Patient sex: M
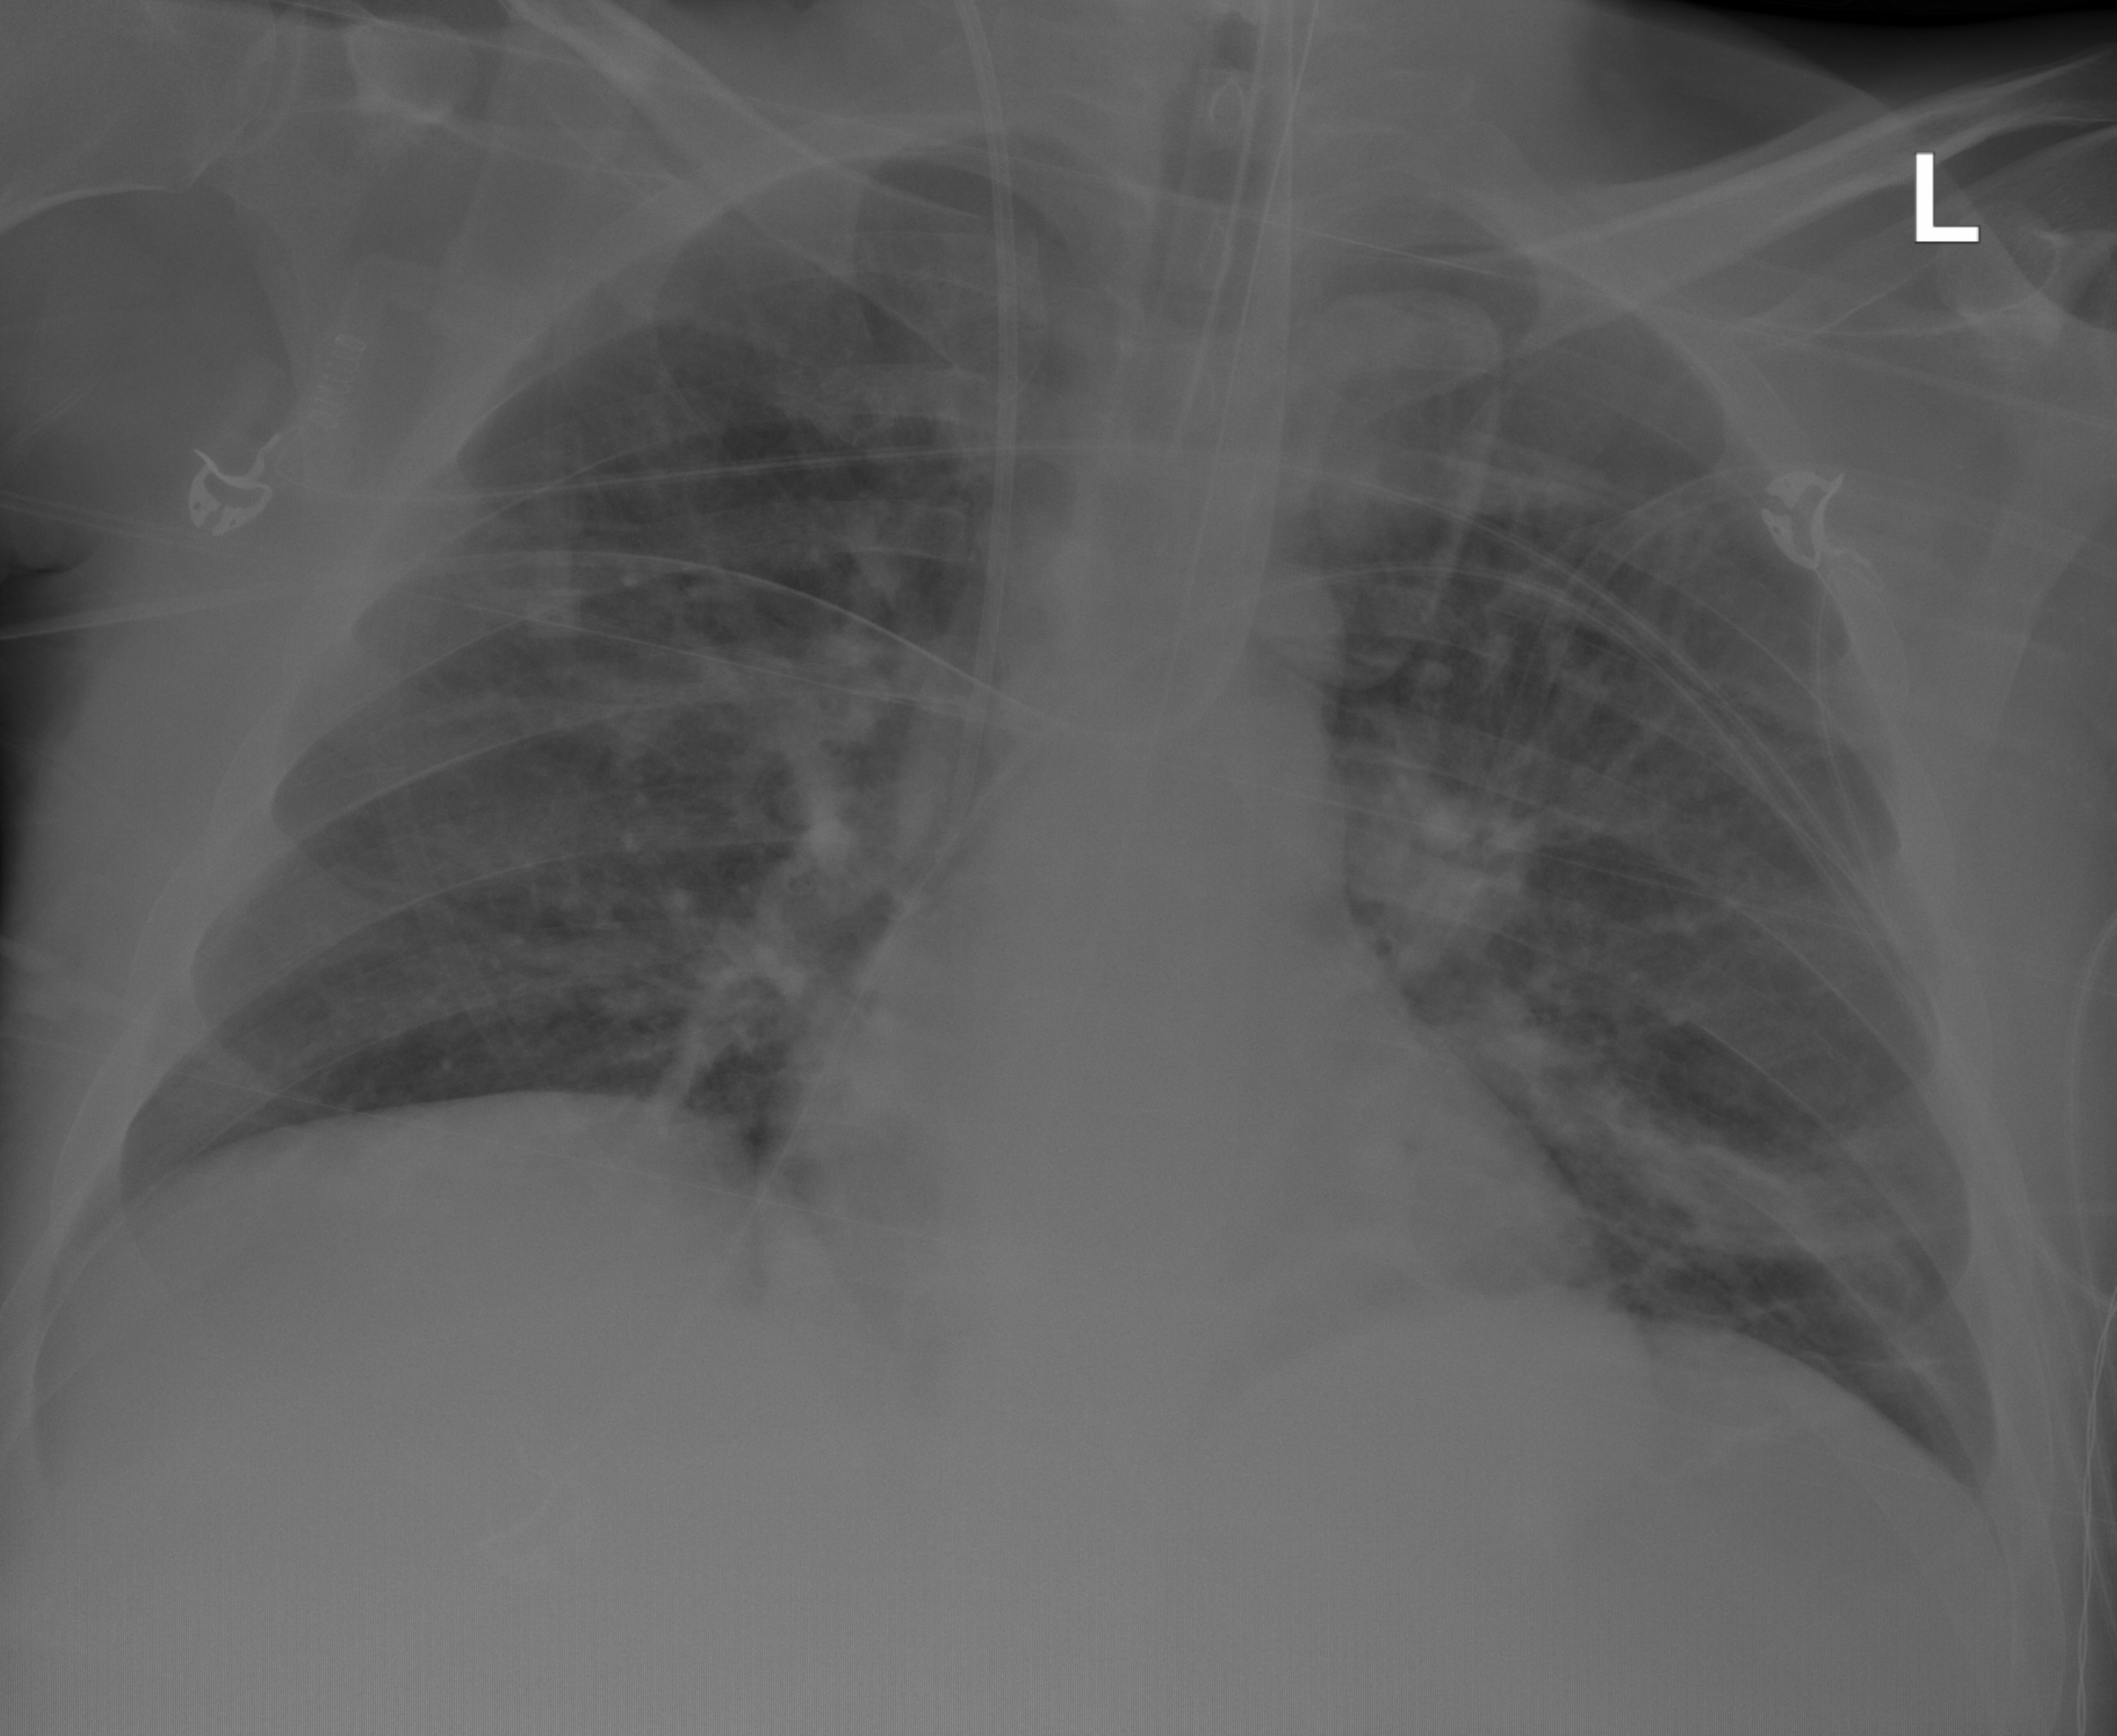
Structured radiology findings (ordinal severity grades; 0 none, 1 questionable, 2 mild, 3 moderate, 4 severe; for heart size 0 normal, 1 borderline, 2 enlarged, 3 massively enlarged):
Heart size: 0
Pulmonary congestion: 2
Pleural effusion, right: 0
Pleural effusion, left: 0
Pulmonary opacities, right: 0
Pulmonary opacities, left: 2
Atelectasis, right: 0
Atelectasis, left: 2